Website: lowes
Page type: billing-address
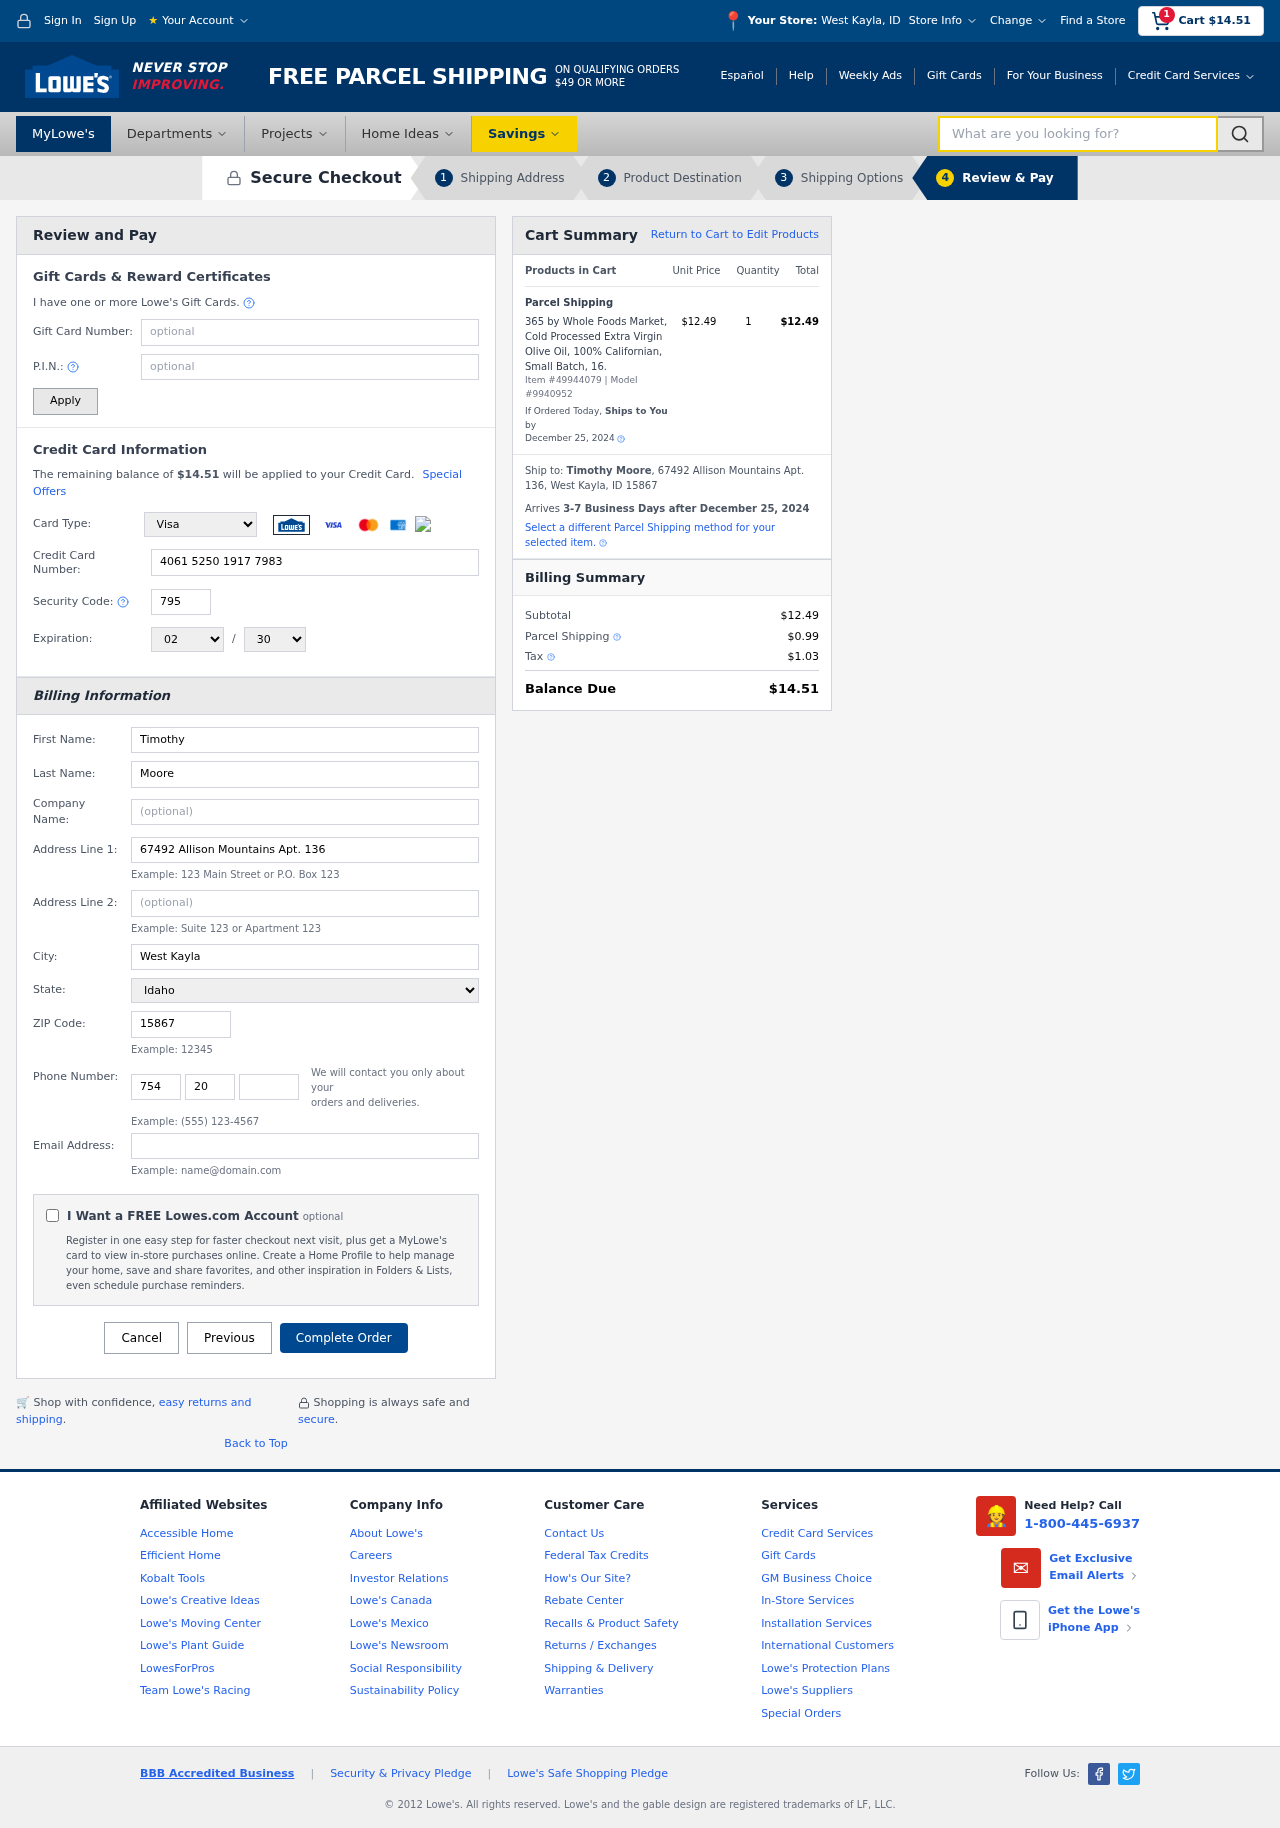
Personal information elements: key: PII_CARD_CVV
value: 795
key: PII_CARD_EXPIRY_MONTH
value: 02
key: PII_CARD_EXPIRY_YEAR
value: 30
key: PII_CARD_NUMBER
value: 4061 5250 1917 7983
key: PII_CARD_TYPE
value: Visa
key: PII_CITY
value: West Kayla
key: PII_CITY_STATE
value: West Kayla, ID
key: PII_EMAIL
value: timothymoore@yahoo.com
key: PII_FIRSTNAME
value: Timothy
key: PII_FULLNAME
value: Timothy Moore
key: PII_LASTNAME
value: Moore
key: PII_PHONE_AREA
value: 754
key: PII_PHONE_PREFIX
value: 205
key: PII_PHONE_SUFFIX
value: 3340
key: PII_POSTCODE
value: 15867
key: PII_STATE
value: Idaho
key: PII_STREET
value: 67492 Allison Mountains Apt. 136
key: PII_CITY_STATE_ZIP
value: West Kayla, ID 15867
Product elements: key: PRODUCT1_NAME
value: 365 by Whole Foods Market, Cold Processed Extra Virgin Olive Oil, 100% Californian, Small Batch, 16.
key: PRODUCT1_PRICE
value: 12.49
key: PRODUCT1_QUANTITY
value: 1
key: PRODUCT_ITEM_NUMBER
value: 49944079
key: PRODUCT_MODEL_NUMBER
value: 9940952
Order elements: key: ORDER_SUBTOTAL
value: $14.51
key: ORDER_TOTAL
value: $14.51
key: ORDER_SHIPPING_DATE
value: December 25, 2024
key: ORDER_SUBTOTAL
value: $12.49
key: ORDER_DELIVERY_DATE
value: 3-7 Business Days after December 25, 2024
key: ORDER_SHIPPING_DATE2
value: December 25, 2024
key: ORDER_SUBTOTAL2
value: $12.49
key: ORDER_SHIPPING_COST
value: $0.99
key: ORDER_TAX
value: $1.03
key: ORDER_TOTAL2
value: $14.51
Search elements: key: HEADER_SEARCH
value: What are you looking for?